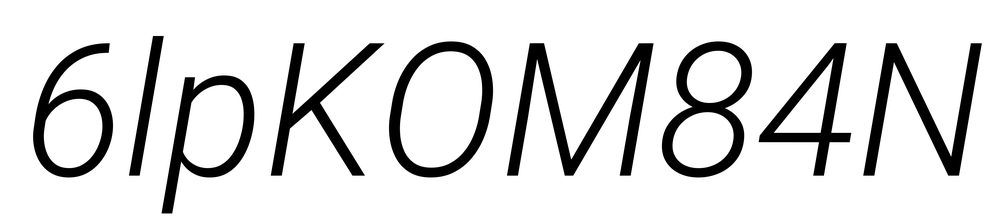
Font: Roboto-Italic_Light_Italic